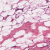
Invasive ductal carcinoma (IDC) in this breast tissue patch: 0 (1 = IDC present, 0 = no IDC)